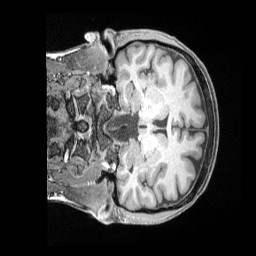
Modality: T1w
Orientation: coronal
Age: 41
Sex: female
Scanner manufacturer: siemens
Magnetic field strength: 3 T
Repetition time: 2 s
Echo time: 0.00211 s